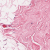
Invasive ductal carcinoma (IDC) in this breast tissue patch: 0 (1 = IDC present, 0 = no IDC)